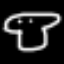
Label: mushroom